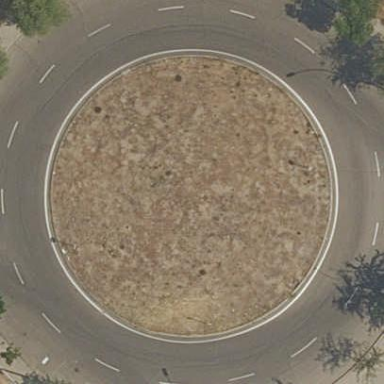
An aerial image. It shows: Asphalt road in residential area leading to roundabout.